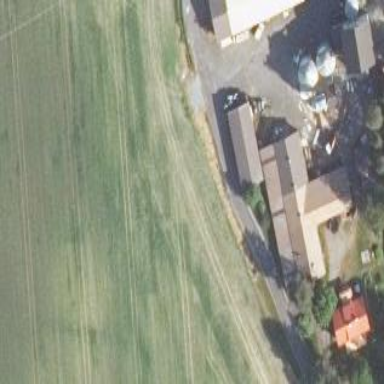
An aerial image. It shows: Farmyard area.